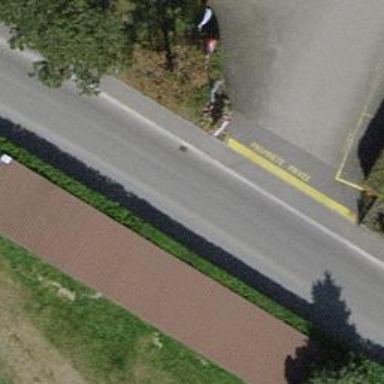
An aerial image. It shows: Alley classified as service road.